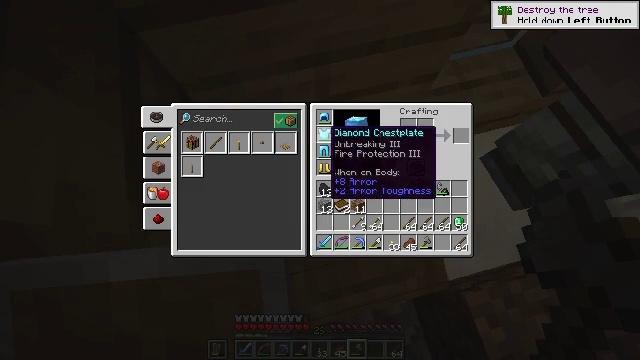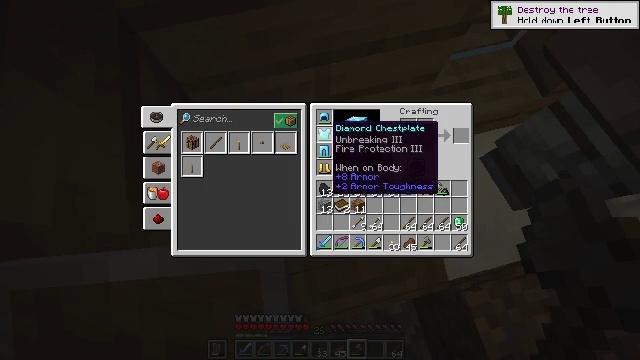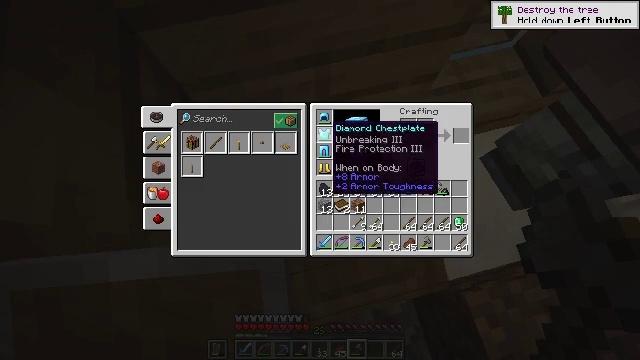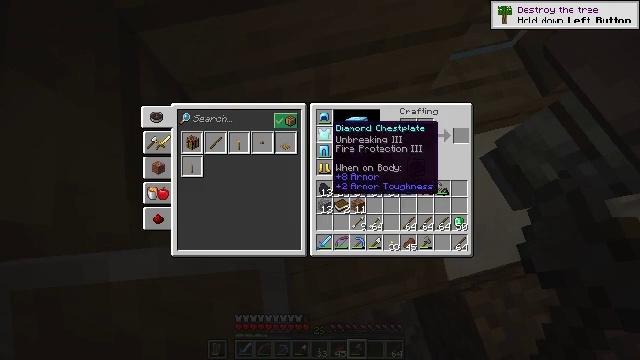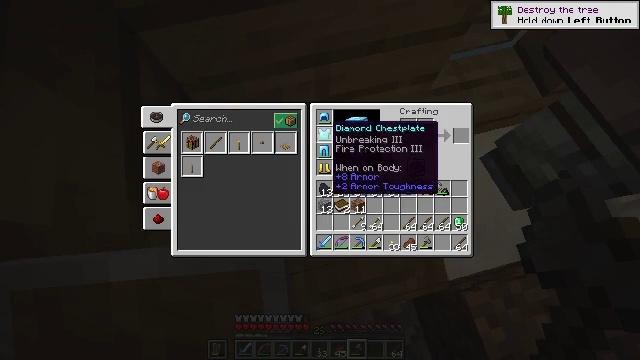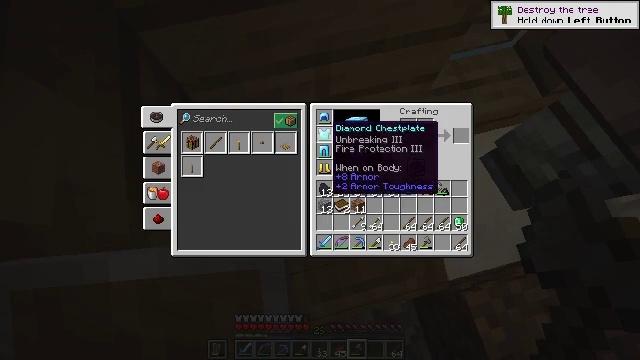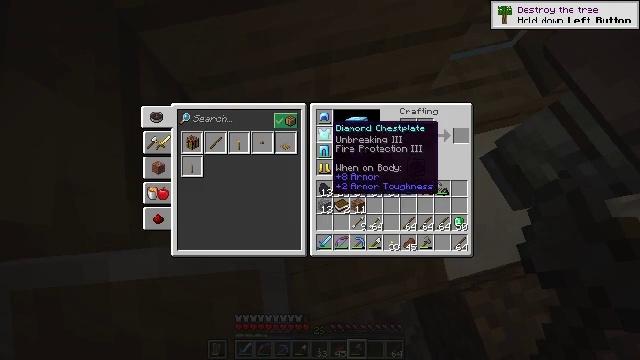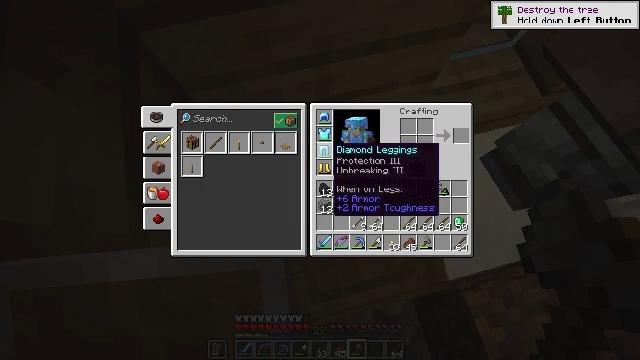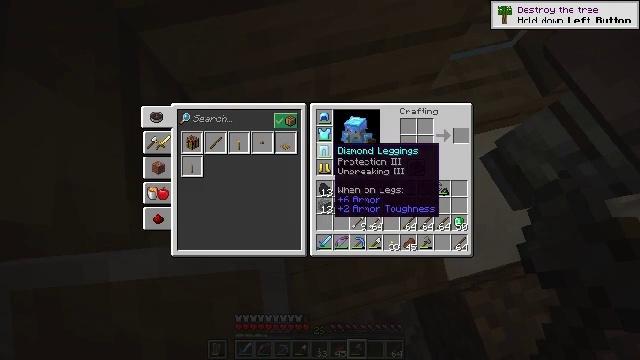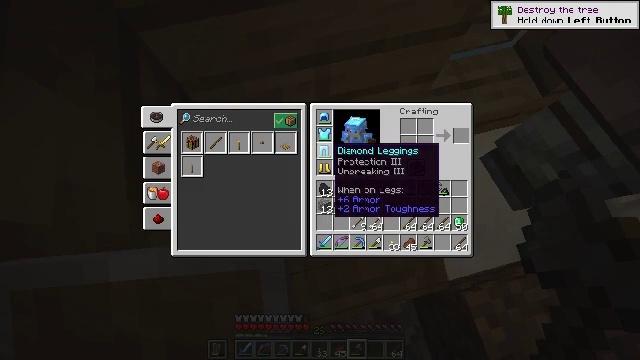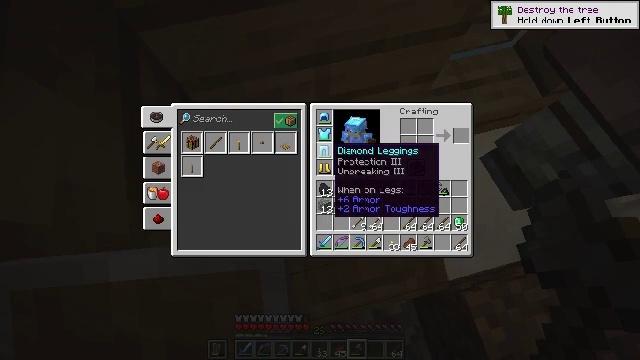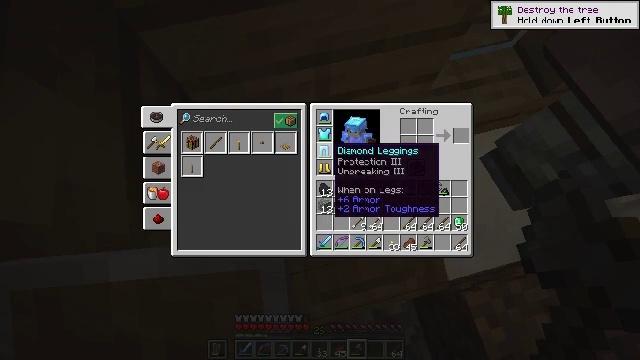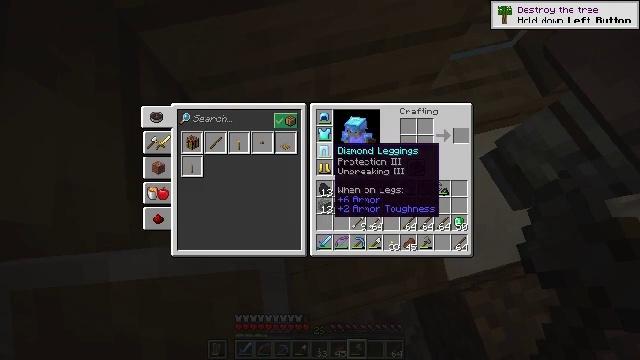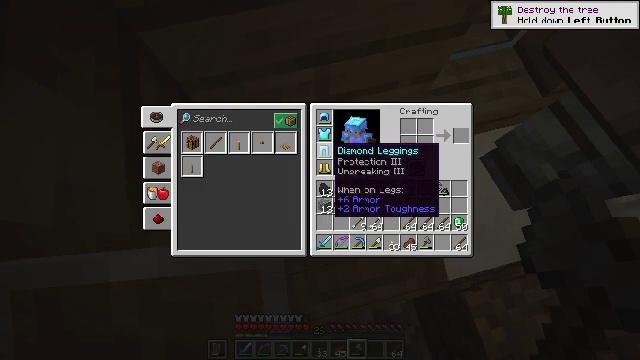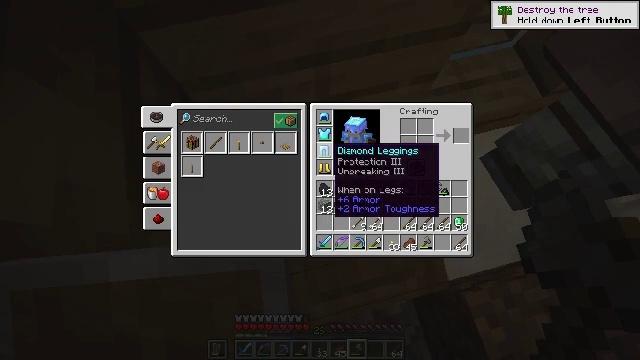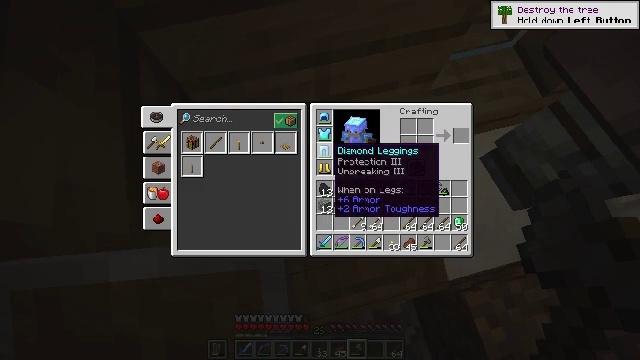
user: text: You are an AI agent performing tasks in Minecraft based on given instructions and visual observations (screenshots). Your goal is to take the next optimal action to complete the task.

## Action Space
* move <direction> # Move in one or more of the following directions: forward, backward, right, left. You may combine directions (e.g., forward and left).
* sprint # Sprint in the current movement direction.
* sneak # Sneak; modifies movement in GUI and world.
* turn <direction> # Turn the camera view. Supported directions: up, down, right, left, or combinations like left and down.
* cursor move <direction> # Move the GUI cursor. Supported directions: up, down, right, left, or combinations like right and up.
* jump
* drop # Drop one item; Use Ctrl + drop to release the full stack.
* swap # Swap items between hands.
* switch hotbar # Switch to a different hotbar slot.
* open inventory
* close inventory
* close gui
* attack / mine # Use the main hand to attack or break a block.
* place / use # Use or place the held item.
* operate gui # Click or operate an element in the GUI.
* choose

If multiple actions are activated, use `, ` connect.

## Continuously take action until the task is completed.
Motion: motion action
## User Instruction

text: Retrieve the lectern from the structure.
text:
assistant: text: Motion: no_op
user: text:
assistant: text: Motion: no_op
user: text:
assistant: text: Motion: no_op
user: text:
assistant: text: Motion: no_op
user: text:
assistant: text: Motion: no_op
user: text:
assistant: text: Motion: no_op
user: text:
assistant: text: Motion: cursor move down
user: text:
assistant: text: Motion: no_op
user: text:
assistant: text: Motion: no_op
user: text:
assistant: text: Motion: no_op
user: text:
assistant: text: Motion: no_op
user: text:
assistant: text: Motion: no_op
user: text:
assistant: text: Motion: no_op
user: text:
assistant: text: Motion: no_op
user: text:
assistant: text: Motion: no_op
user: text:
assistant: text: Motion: no_op
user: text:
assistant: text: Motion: no_op
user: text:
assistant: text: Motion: no_op
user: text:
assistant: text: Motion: no_op
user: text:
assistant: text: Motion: no_op
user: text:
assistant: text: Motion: no_op
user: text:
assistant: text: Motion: no_op
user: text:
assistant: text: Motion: no_op
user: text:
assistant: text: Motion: no_op
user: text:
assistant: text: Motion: no_op
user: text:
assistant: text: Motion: no_op
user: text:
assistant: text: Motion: no_op
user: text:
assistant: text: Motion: no_op
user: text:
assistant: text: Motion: cursor move left and up
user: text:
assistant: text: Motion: cursor move up